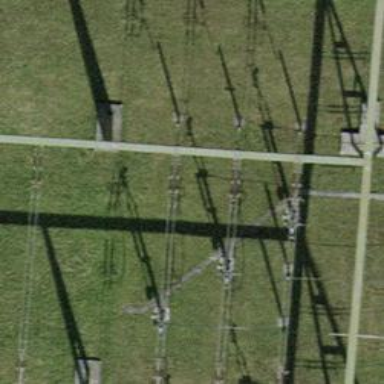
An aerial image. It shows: Insulator used in power equipment.